Interaction volume radius: 10 \u00c5
Interaction volume height: 10 \u00c5
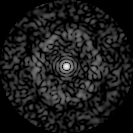
Disorder parameter: 0.8083